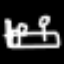
Label: bed